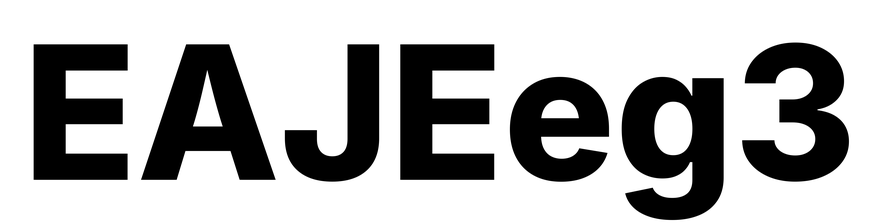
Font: Inter_ExtraBold